Question: We updated SAP Business One for HANA from 9.2 PL04 to PL06.
In PL04 Browser Access works fine, but in PL06 we get the following message:

Additionally the system was re-configured to use hostname instead of IP and use a SSL certificates.
I hope someone know how to solve this problem.
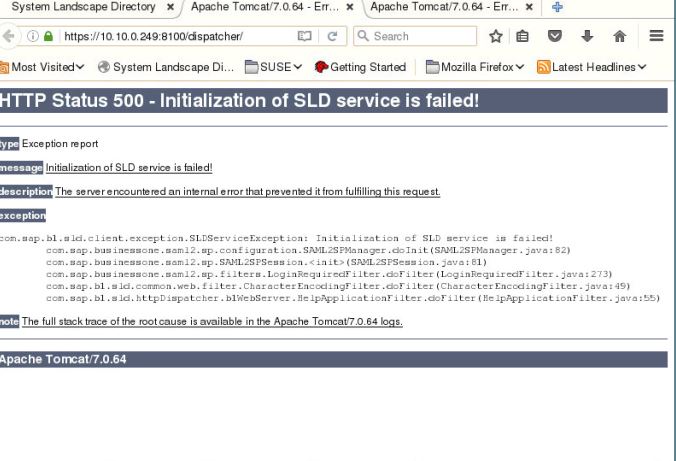
Answer: I had the same problem with 9.2 PL06, and could resolve it reinstalling de Browser Access.